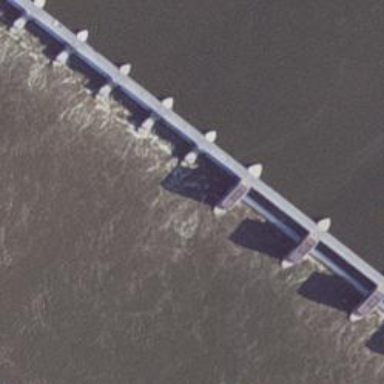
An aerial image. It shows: Weir along the waterway.